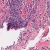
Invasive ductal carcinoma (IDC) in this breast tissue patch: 1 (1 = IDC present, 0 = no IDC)